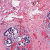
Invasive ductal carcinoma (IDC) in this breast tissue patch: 0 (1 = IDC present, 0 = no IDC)